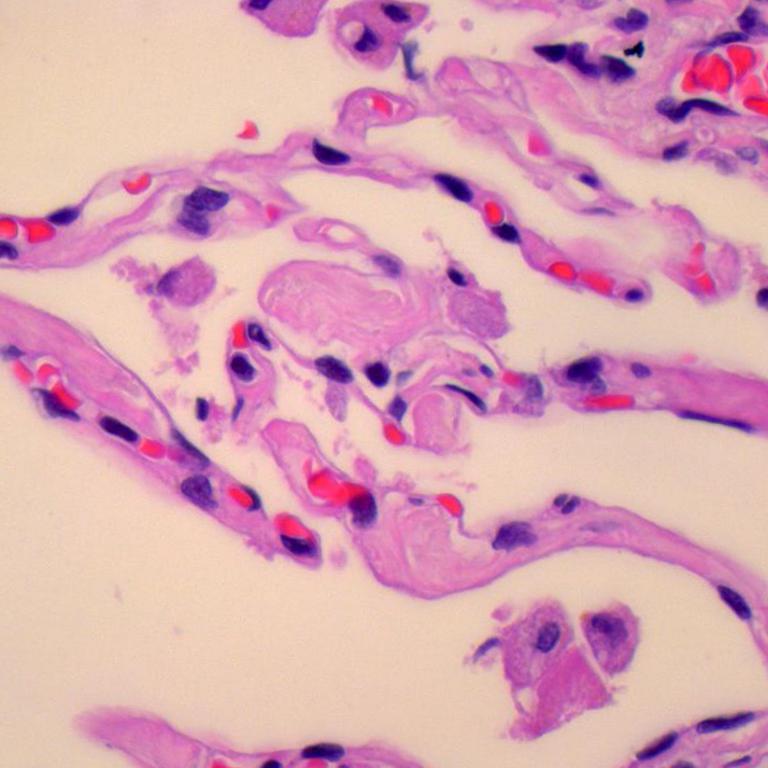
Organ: lung
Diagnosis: benign